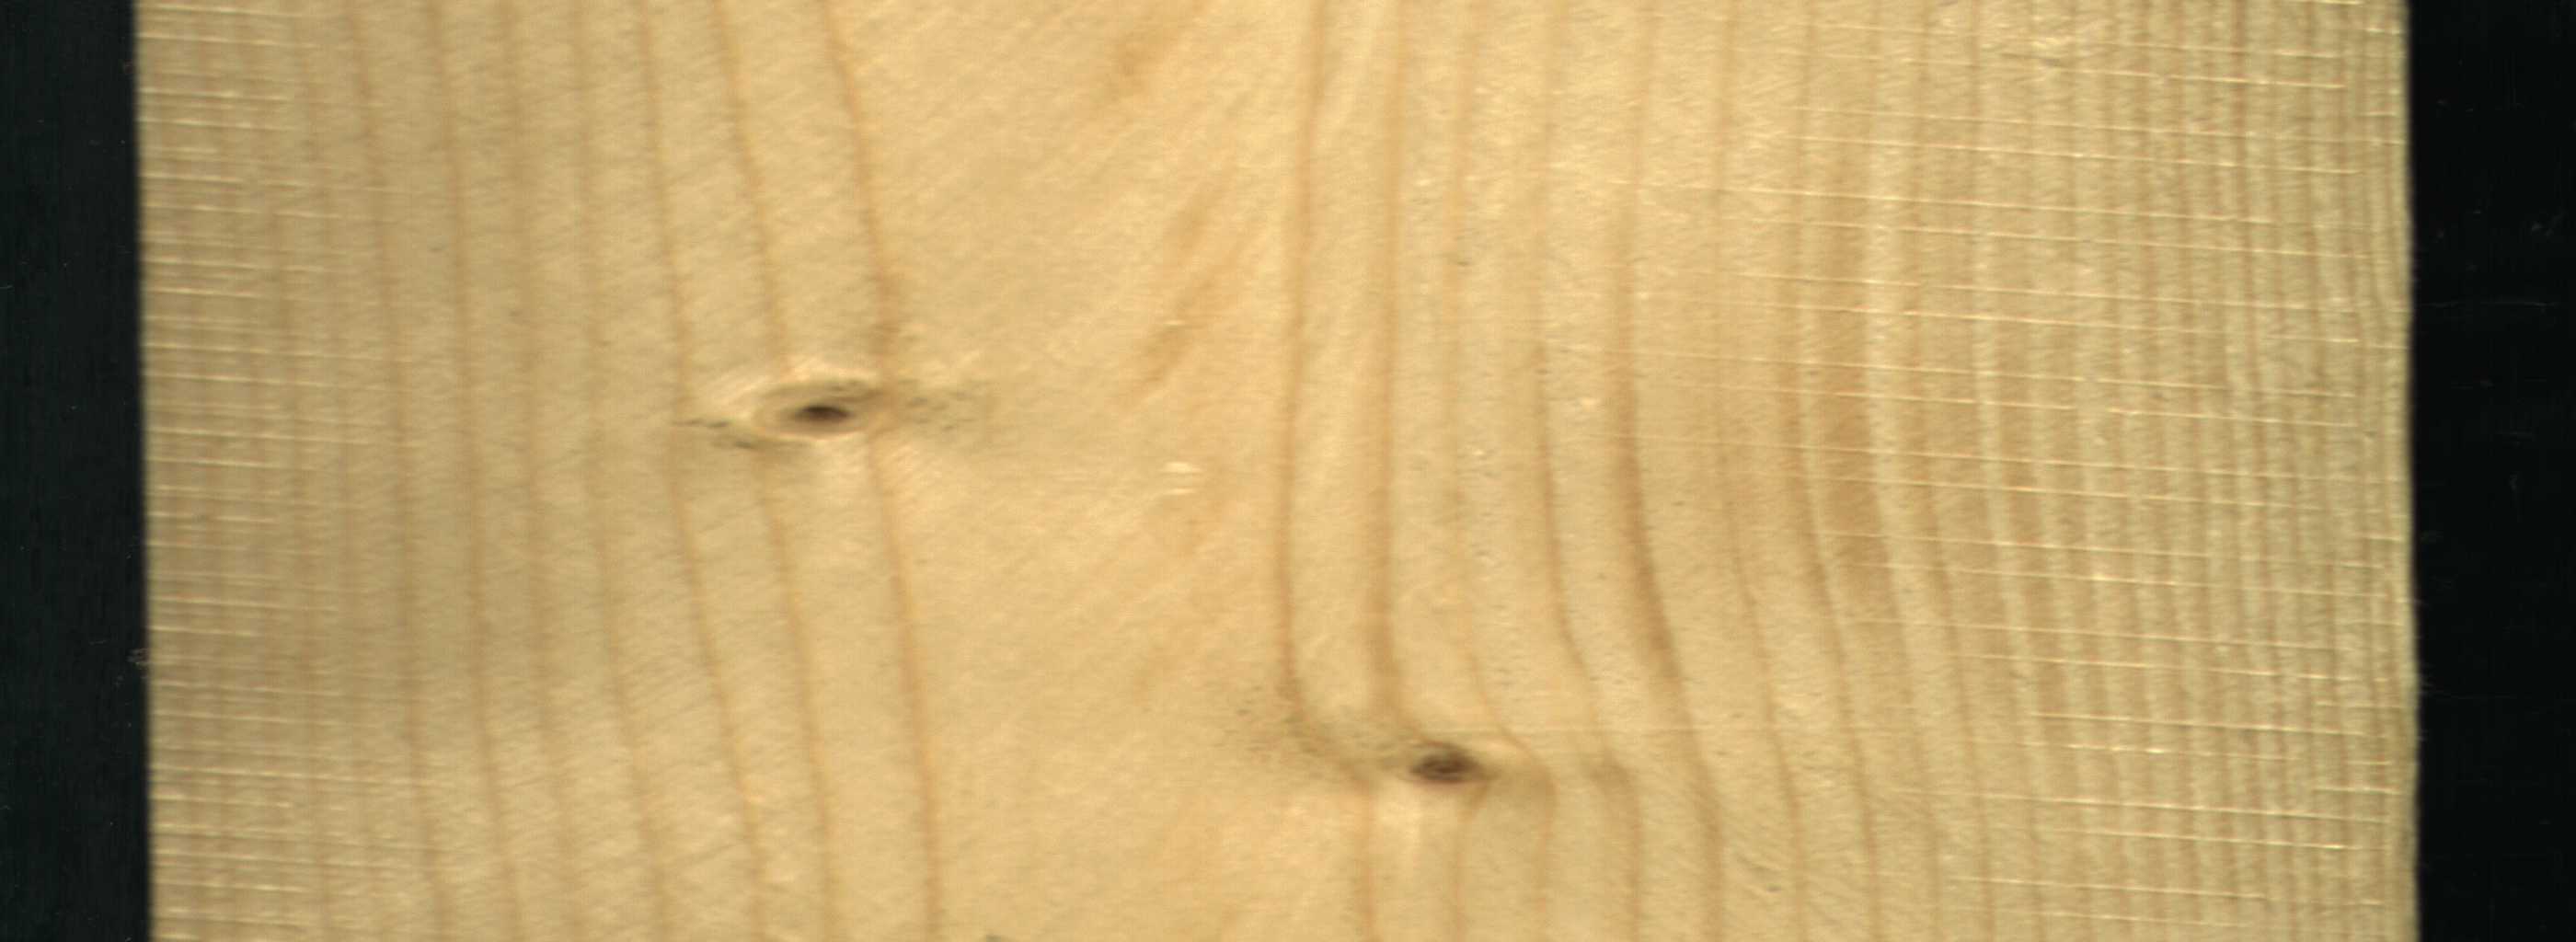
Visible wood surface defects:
Live_Knot
Live_Knot